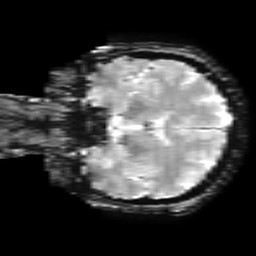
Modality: T2starw
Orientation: coronal
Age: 44
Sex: male
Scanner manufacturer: ge
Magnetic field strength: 3 T
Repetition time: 0.65 s
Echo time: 0.02 s